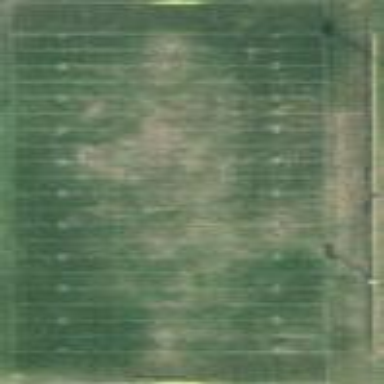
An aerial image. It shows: Pitch for American football.